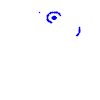
Particle: electron